Question: I'm implementing a simple file browser (in an 'NSOutlineView') and am hitting an 'EXC_BAD_ACCESS' when expanding my root node. My 'NSOutlineViewDataSource' returns the children as follows:
'''
- (id)outlineView:(NSOutlineView *)outlineView child:(NSInteger)index ofItem:(id)item {
if (!item) {
// Root node
return @"Files";
}
NSFileManager *manager = [NSFileManager defaultManager];
NSError *error = nil;
return [[manager contentsOfDirectoryAtPath:@"/" error:&error] objectAtIndex:index];
}
'''
The 'NSString' being returned from this method is being autoreleased, and when the AppKit code calls here:
'''
- (NSView *)outlineView:(NSOutlineView *)outlineView viewForTableColumn:(NSTableColumn *)tableColumn item:(id)item {
NSString *identifier = [item isEqualToString:@"Files"] ? @"HeaderCell" : @"DataCell";
NSTableCellView *cell = [outlineView makeViewWithIdentifier:identifier owner:self];
cell.textField.stringValue = item;
return cell;
}
'''
The 'item' is already gone. This is an Instruments screenshot of the item's lifecycle:

I'm not sure what I'm doing wrong - I can't explicitly 'retain' anything (nor should I!) because ARC is enabled, but still the child item is being lost.
Stacktrace of the actual crash:
'''
0 CoreFoundation -[__NSCFString retain]
1 Spark -[SPFileBrowserController outlineView🧒ofItem:] /Users/Craig/projects/Spark/Spark/SPFileBrowserController.m:29
2 AppKit loadItemEntryLazyInfoIfNecessary
3 AppKit -[NSOutlineView _rowEntryForChild:ofParent:requiredRowEntryLoadMask:]
4 AppKit -[NSOutlineView _expandItemEntryChildren:atStartLevel:expandChildren:andInvalidate:]
5 AppKit -[NSOutlineView _expandItemEntry:expandChildren:startLevel:]
6 AppKit -[NSOutlineView _batchExpandItemsWithItemEntries:expandChildren:]
7 AppKit -[NSOutlineView expandItem:expandChildren:]
8 AppKit -[NSOutlineView _doUserExpandOrCollapseOfItem:isExpand:optionKeyWasDown:]
9 AppKit -[NSOutlineView _outlineControlClicked:]
10 AppKit -[NSApplication sendAction:to:from:]
11 AppKit -[NSControl sendAction:to:]
12 AppKit -[NSCell _sendActionFrom:]
13 AppKit -[NSCell trackMouse:inRect:ofView:untilMouseUp:]
14 AppKit -[NSButtonCell trackMouse:inRect:ofView:untilMouseUp:]
15 AppKit -[NSControl mouseDown:]
16 AppKit -[NSWindow sendEvent:]
17 AppKit -[NSApplication sendEvent:]
18 AppKit -[NSApplication run]
19 AppKit NSApplicationMain
20 libdyld.dylib start
'''
Project now attached. Edit the return value of 'SPFileUtil' 'childrenOfFolder:' to use Option 2 to reproduce consistently. It always passes when using a single 'NSString', but always fails when using the 'NSFileManager' contents.
<URL>
The crash occurs right after expanding the root "Files" item.
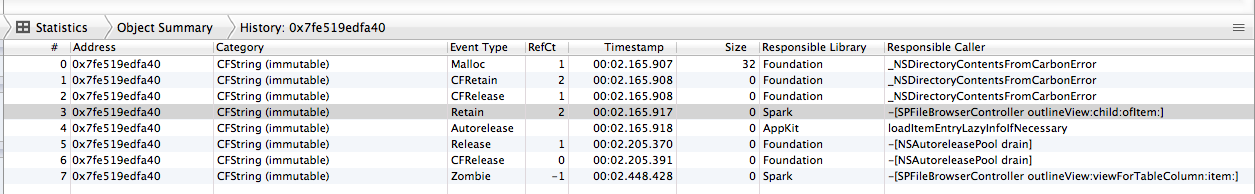
Answer: It's probably a bit unsafe to provide the outline view contents directly from the filesystem, for example what happens if a file is added/removed from the filesystem? A better approach is for you to cache the filesystem contents and provide contents directly from that. You can then be sure that the value returned from:
'''
- numberOfRowsInTableView:
'''
Matches the contents you have stored (and you don't get out-of-bounds exceptions when requesting a row that no longer exists).
To be really fancy you can the filesystem and refresh the cache and then the outline view when changes are made to it.
UPDATE: Further to this, as part of the cache you generally build a tree of the nodes in the outline view, using a data structure like this:
'''
@interface OutlineNode : NSObject
{
id _item;
OutlineNode * __weak _parentNode;
NSMutableArray *_childNodes;
}
'''
and you can set specific nodes in the OutlineView, for example:
'''
- (BOOL)outlineView:(NSOutlineView *)outlineView
isItemExpandable:(id)item
{
if (item == nil)
return YES;
OutlineNode *node = (OutlineNode *)item;
return node.parentNode == nil;
}
'''